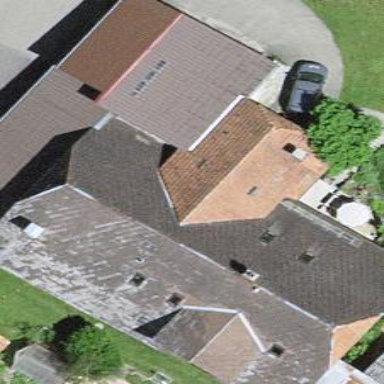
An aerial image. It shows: Farm building.